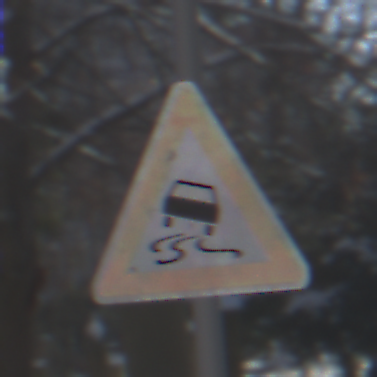
Verkehrszeichen: SchleuderOderRutschgefahr
Umgebung: Outdoor, Special
Tageszeit: MorningAfternoon
Wetter: Clear
Licht: Natural
Jahreszeit: Winter
Kontrast: HighContrast